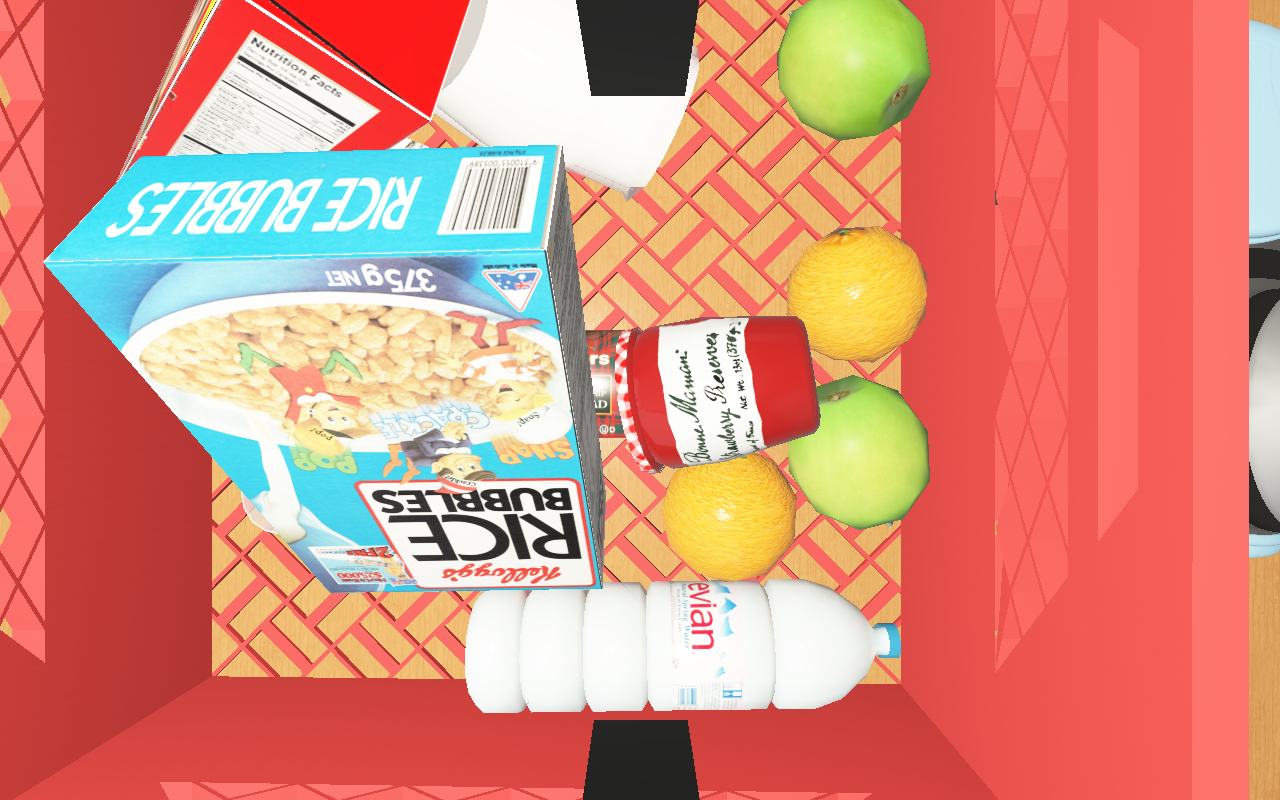
Objects in the scene:
water bottle
apple
orange
plate
wineglass
jam jar
cereal box
cereal box
biscuit box